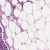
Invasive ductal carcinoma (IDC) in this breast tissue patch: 0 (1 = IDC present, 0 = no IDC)